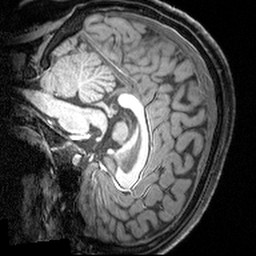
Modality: T1w
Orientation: sagittal
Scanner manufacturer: siemens
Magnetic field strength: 3 T
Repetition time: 1.9 s
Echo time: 0.00397 s